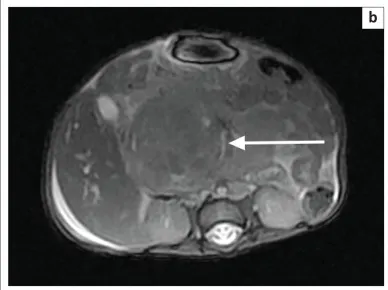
Sandwich sign.
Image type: radiology (mri)